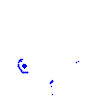
Particle: electron